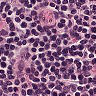
Metastatic tissue present: no